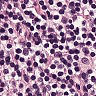
Metastatic tissue present: no